Field crop: maize
Growth stage: 1
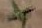
Species: atriplex